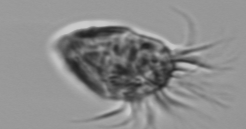
Label: Strombidium_morphotype1